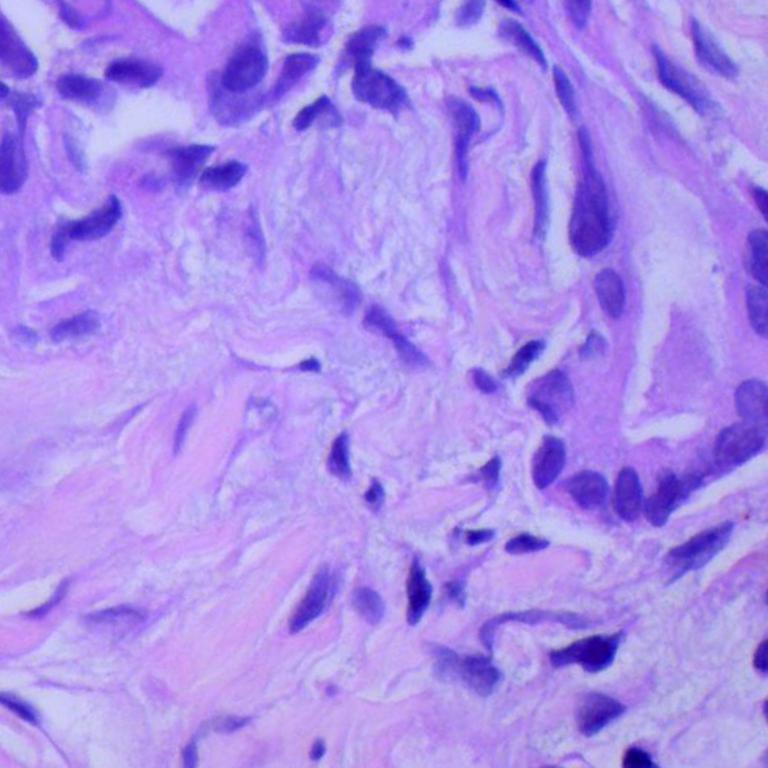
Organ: lung
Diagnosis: adenocarcinomas